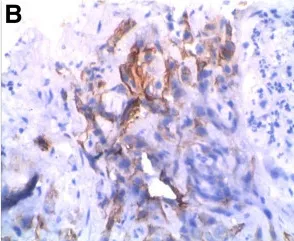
NSCLC renal metastasis. And immunohistochemical staining of 34betaE12.
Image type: pathology (immunostaining)